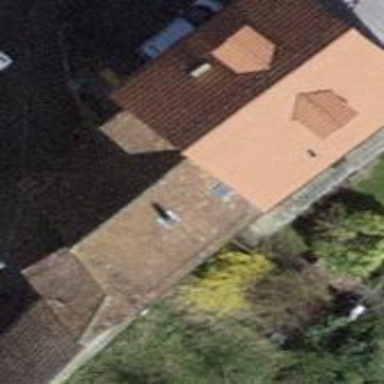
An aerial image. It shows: Building with tile roof.